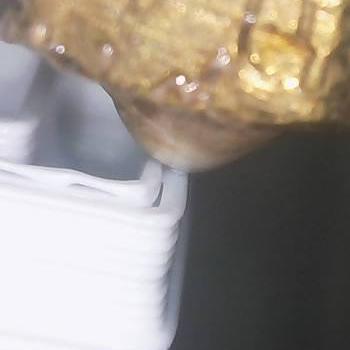
Flow rate: 56%